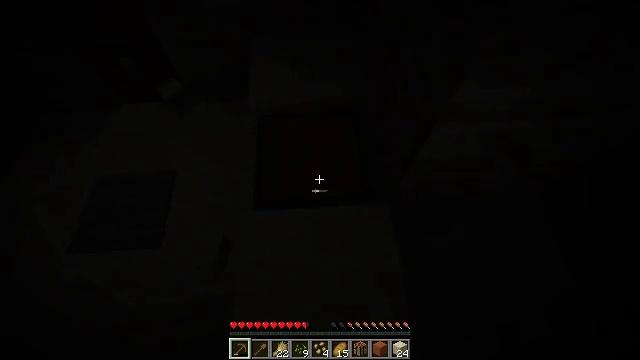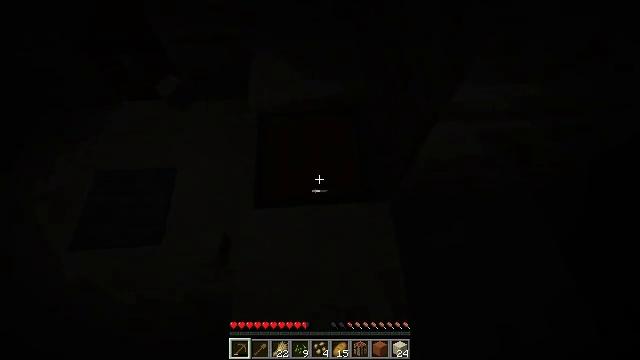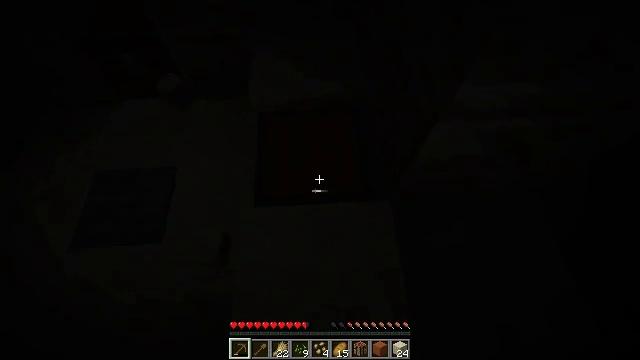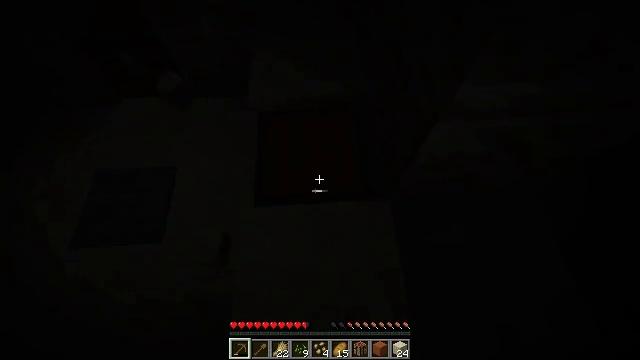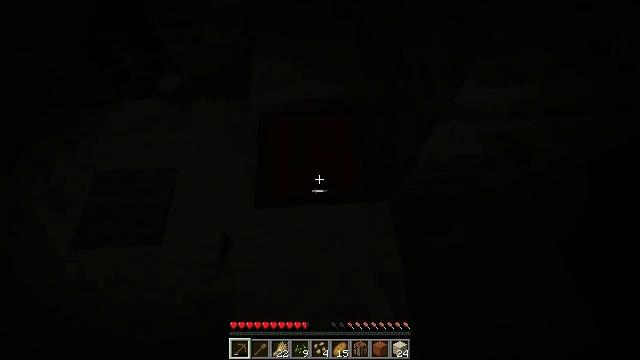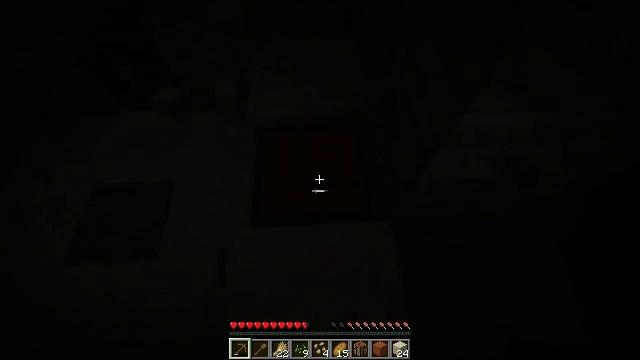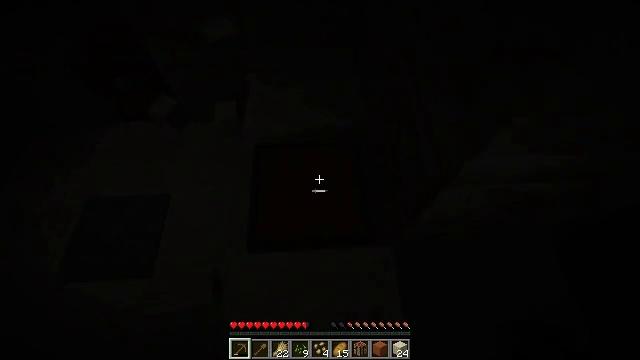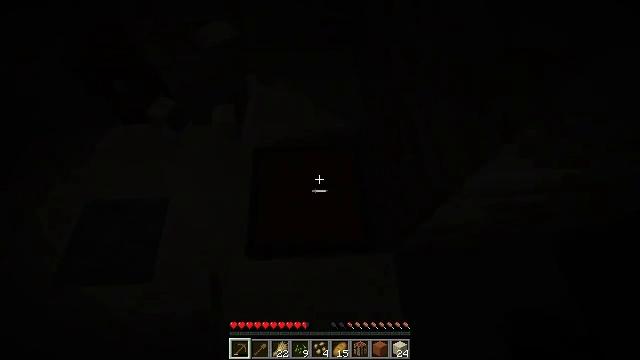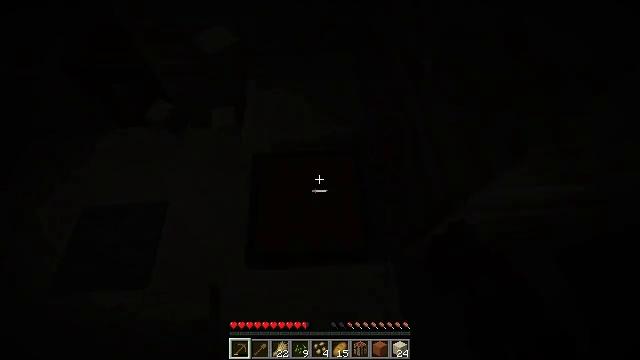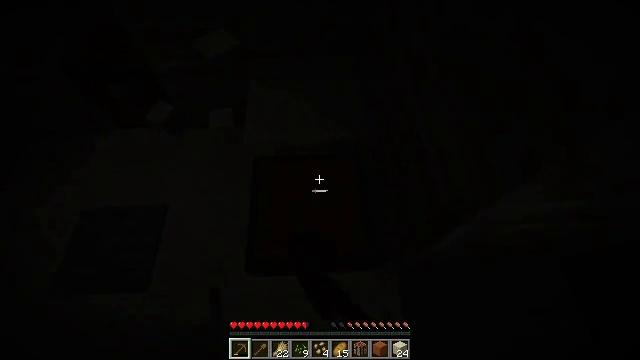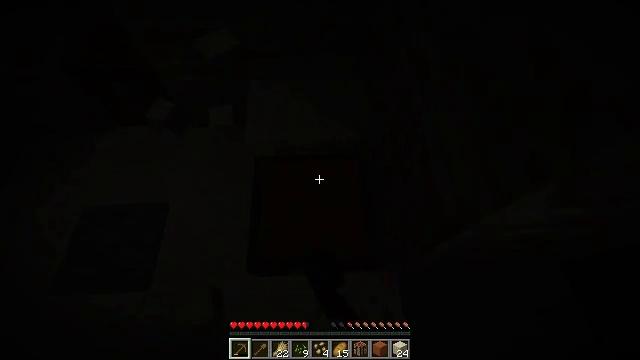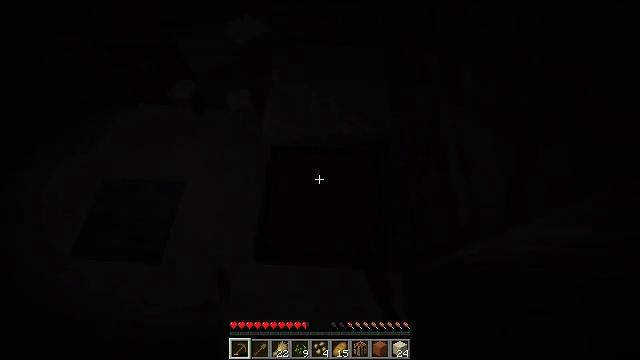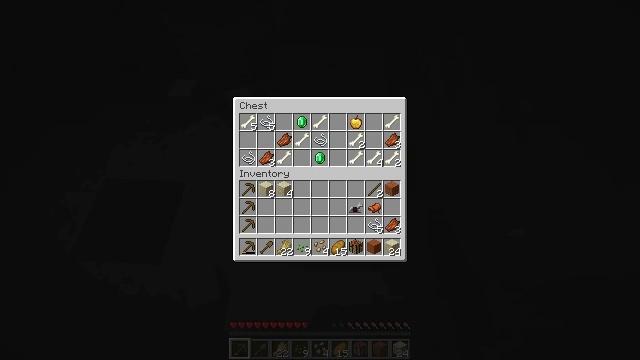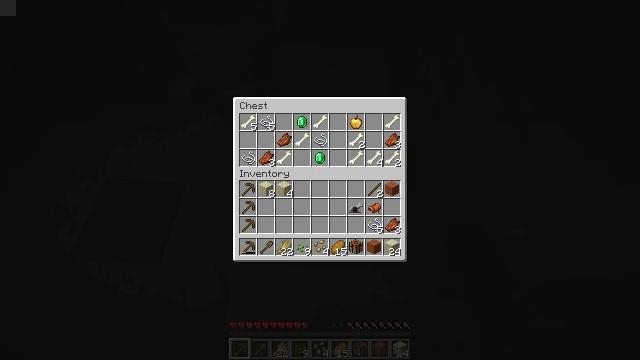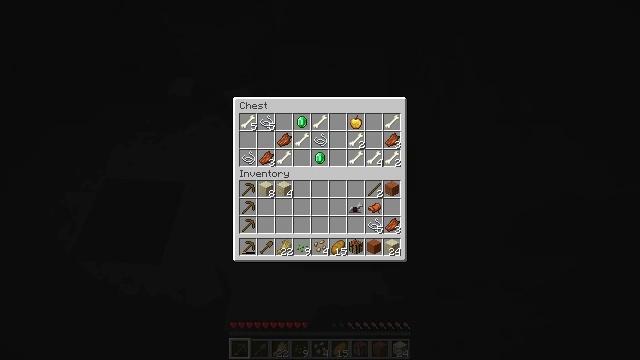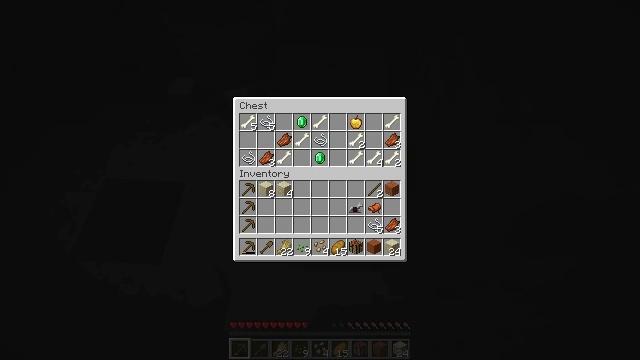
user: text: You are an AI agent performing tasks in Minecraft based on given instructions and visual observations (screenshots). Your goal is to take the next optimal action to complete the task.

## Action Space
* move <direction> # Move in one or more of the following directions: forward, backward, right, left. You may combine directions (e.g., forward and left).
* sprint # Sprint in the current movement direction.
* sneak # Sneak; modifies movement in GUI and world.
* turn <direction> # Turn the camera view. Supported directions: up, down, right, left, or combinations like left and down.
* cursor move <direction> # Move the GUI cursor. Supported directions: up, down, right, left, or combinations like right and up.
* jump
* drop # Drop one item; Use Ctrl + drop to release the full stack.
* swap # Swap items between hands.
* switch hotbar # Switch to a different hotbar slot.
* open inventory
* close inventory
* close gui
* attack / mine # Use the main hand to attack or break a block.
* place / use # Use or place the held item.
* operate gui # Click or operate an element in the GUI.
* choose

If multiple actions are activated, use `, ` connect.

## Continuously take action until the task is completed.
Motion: motion action
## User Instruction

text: Extract chiseled sandstone from the pyramid.
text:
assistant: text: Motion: no_op
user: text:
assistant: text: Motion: no_op
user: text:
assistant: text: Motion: no_op
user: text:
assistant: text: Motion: no_op
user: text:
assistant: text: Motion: move forward, turn up
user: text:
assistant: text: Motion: move forward
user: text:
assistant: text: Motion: use / place
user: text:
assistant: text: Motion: use / place
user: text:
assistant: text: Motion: use / place
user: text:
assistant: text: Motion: no_op
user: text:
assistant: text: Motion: turn left and down
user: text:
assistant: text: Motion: cursor move up, open gui
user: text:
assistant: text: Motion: no_op
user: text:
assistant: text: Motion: no_op
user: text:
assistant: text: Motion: no_op
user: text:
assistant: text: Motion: no_op
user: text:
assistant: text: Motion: cursor move down
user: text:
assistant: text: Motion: no_op
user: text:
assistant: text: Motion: cursor move right
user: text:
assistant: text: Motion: no_op
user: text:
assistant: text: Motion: no_op
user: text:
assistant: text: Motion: no_op
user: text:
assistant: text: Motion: no_op
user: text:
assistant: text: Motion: no_op
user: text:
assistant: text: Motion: no_op
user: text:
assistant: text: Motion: no_op
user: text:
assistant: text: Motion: no_op
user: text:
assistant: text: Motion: no_op
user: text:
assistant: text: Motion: no_op
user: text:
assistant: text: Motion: no_op